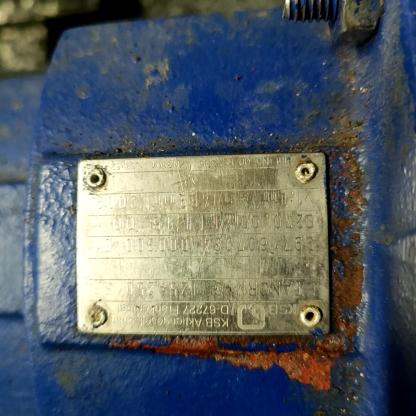
Klasa: tabliczka-znamionowa